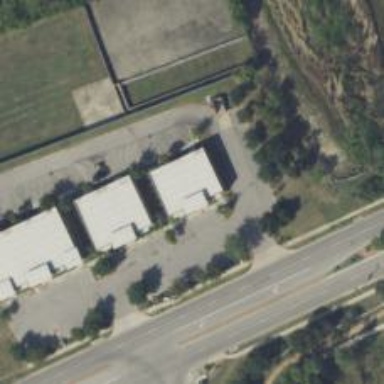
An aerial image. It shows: Healthcare clinic.